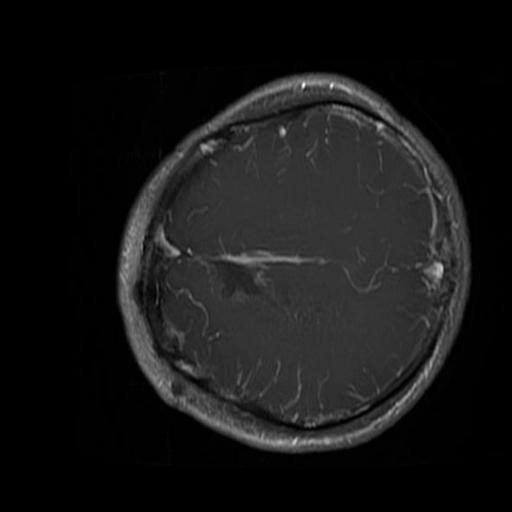
Label: brain_glioma